Question: Is it possible to query a worksheet using VBA?

I want to be able to select all the values in the time column i.e. (00:00) WHERE the day equals for example: Saturday
I there any way to do this, a tutorial would be really helpful.
Thanks
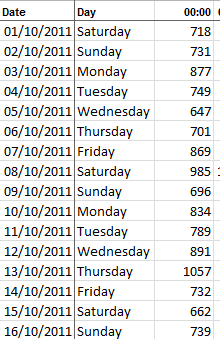
Answer: You can programmtically create an AutoFilter, then select the matching values:
'''
Dim ws As Worksheet: Set ws = ActiveSheet
With ws
.AutoFilterMode = False
.Range("1:1").AutoFilter
.Range("1:1").AutoFilter field:=2, Criteria1:="=Saturday", Operator:=xlAnd
With .AutoFilter.Range
On Error Resume Next ' if none selected
.Offset(1).Resize(.Rows.Count - 1).Columns(2).SpecialCells(xlCellTypeVisible).Select
On Error GoTo 0
End With
.AutoFilterMode = False
End With
'''